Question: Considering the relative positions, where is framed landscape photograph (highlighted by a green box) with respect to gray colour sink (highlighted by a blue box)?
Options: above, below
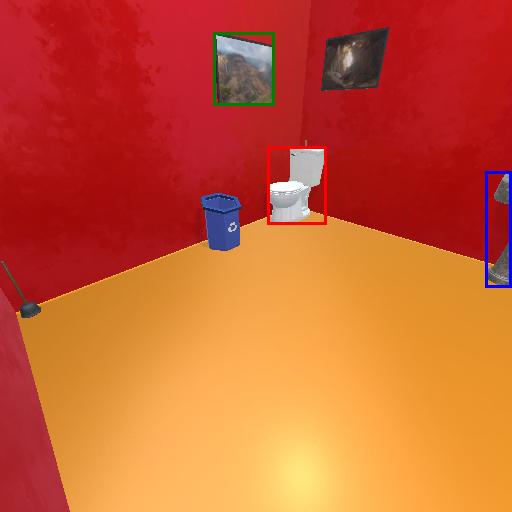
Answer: above